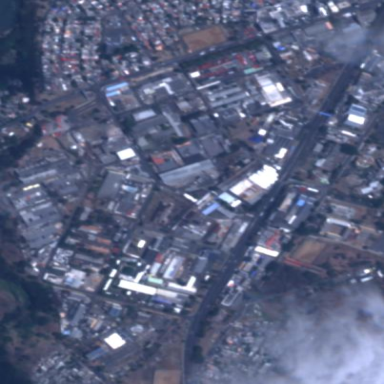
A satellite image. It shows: Industrial area.